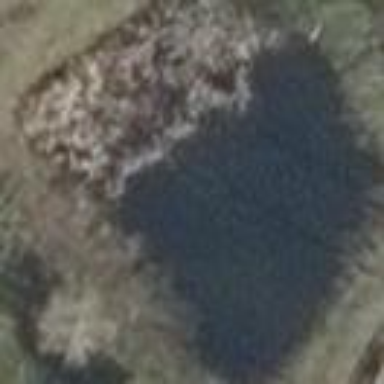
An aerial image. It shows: Serene pond surrounded by nature.